Question: I have a C# application that is use for exporting data from a SQL data base. It pulls data from a view and exports it to Excel for importing to our payroll system. I need to calculate the overtime amount. I have the following code but it does not calculate the the amount of overtime. I have searched the internet for a solution but have not had any luck.
'''
SELECT [Co Code]
, [Empl No]
, [Task CD]
, [Day No]
, [Fund Co Code]
, [Job No]
, [Equip Cost Cde]
, SUM([Reg Hrs Jc]) AS [Reg Hrs Jc]
,(CASE WHEN [Reg Hrs Jc] > 40 THEN [Reg Hrs Jc] - 40 ELSE 0 END) AS [Ot Hrs Jc]
FROM dbo.MIS_FTTIMECARD_OT
WHERE ([Date Worked] BETWEEN '8/11/2013' AND '8/17/2013')
GROUP BY [Co Code]
, [Empl No]
, [Task CD]
, [Day No]
, [Fund Co Code]
, [Job No]
, [Equip Cost Cde]
, (CASE WHEN [Reg Hrs Jc] > 40 THEN [Reg Hrs Jc] - 40 ELSE 0 END)
'''
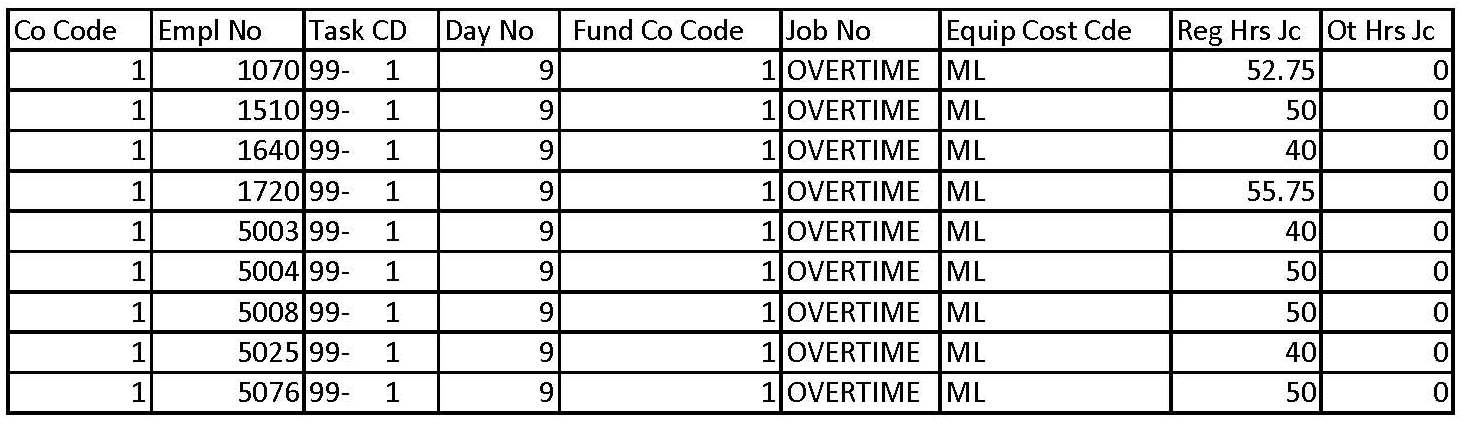
Answer: You should work with a subquery, that will allow you to first sum up the amount of time worked:
'''
SELECT t.*, (CASE WHEN [Reg Hrs Jc] > 40 THEN [Reg Hrs Jc] - 40 ELSE 0 END) AS [Ot Hrs Jc]
FROM
(SELECT [Co Code], [Empl No], [Task CD], [Day No], [Fund Co Code], [Job No], [Equip Cost Cde], SUM([Reg Hrs Jc]) AS [Reg Hrs Jc] FROM dbo.MIS_FTTIMECARD_OT
WHERE ([Date Worked] BETWEEN '8/11/2013' AND '8/17/2013')
GROUP BY [Co Code], [Empl No], [Task CD], [Day No], [Fund Co Code], [Job No], [Equip Cost Cde]) AS t
'''